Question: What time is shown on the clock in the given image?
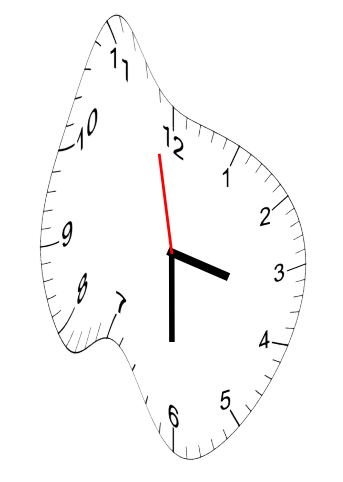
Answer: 03:29:58